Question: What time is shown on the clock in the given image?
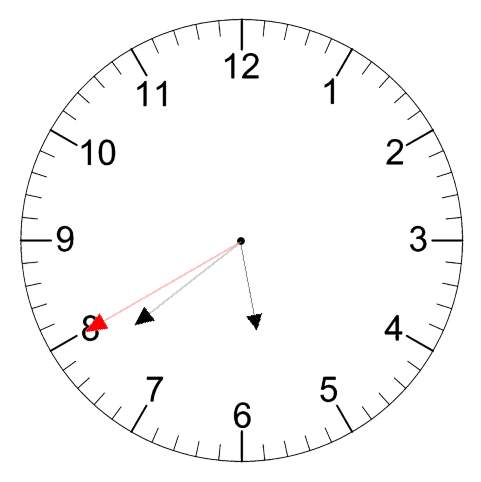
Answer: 05:38:40